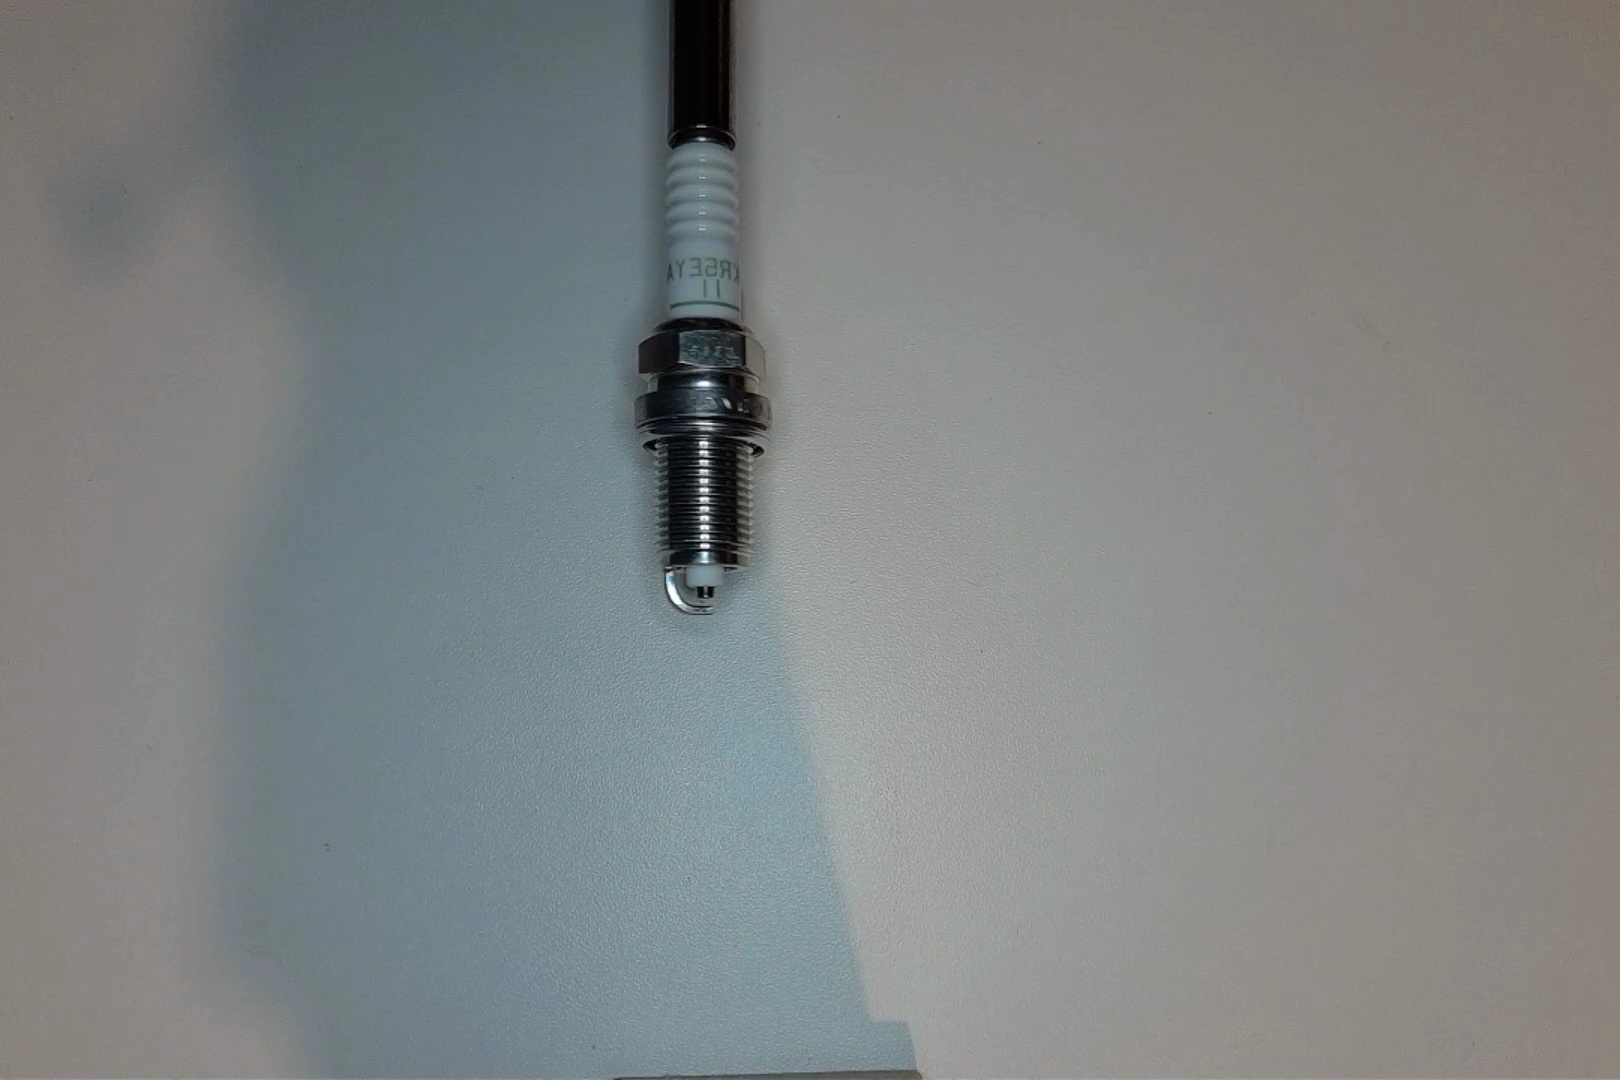
Label: no anomaly